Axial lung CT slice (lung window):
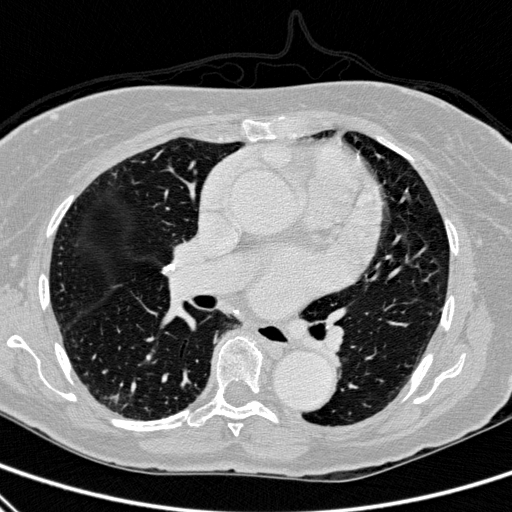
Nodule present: no